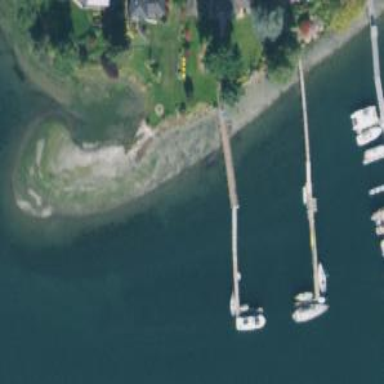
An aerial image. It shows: Man-made pier.